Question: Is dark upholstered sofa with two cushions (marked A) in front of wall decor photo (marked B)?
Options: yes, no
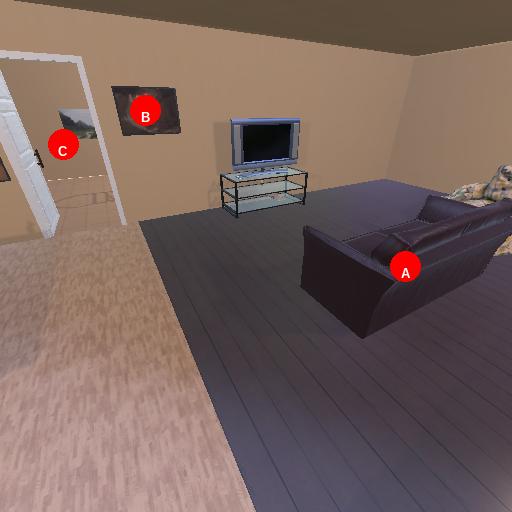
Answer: yes